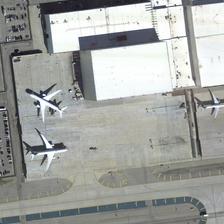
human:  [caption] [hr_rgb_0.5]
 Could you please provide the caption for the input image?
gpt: three planes are near white building and a parking lot .

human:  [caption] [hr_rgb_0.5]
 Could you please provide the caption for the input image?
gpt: three planes are parked on an airport next to a large parking lot .

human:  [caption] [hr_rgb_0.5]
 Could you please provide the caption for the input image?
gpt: three planes are parked next to a parking lot and several buildings on an airport .

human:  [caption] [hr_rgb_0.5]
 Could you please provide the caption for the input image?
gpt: the planes are scattered around the huge, white building .

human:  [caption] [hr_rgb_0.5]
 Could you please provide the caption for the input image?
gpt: three planes are parked next to a parking lot and several buildings on an airport .